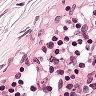
Metastatic tissue present: no